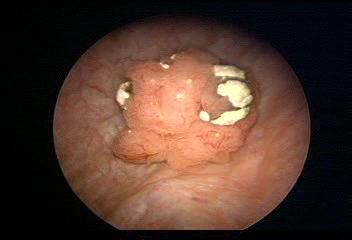
Modality: WLC
Class: Malignant
Subclass: LowGradePapillary
Lesion: L2
Stage: Ta
Morphology: Papillary
Bladder cancer association: Yes
Annotated structures: Tumor